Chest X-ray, PA view. Patient: 49 years old, sex F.
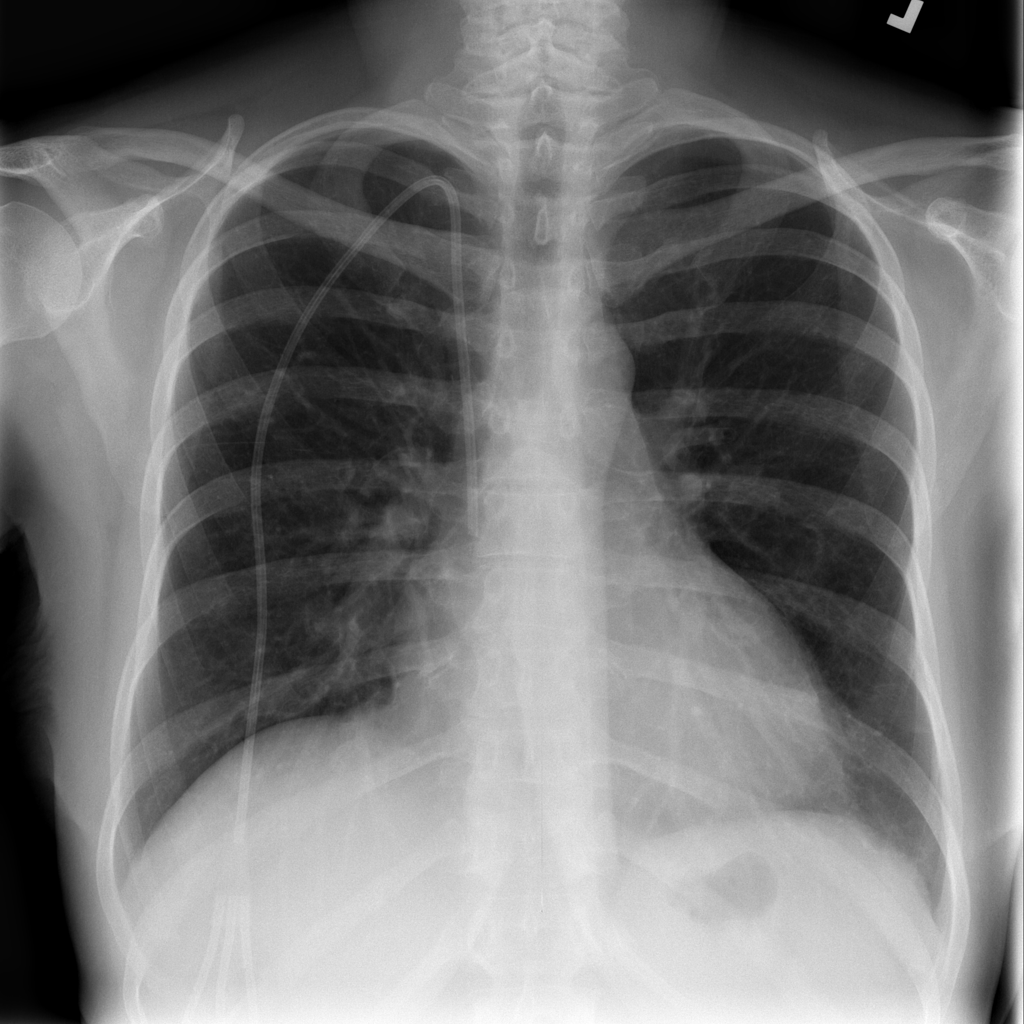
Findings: Infiltration